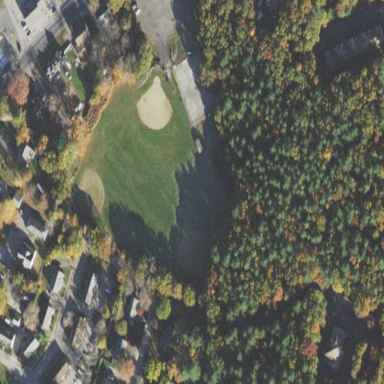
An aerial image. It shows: Baseball pitch for leisure and sports activities.